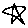
Label: star